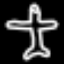
Label: airplane